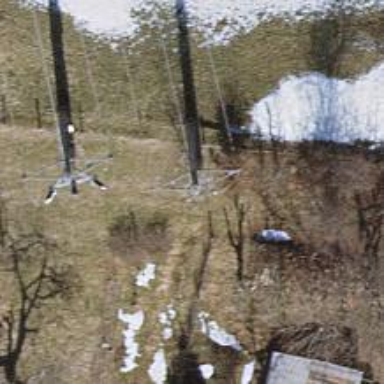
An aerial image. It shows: Power pole.